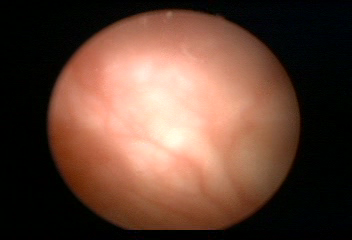
Modality: WLC
Class: Normal mucosa
Bladder cancer association: No